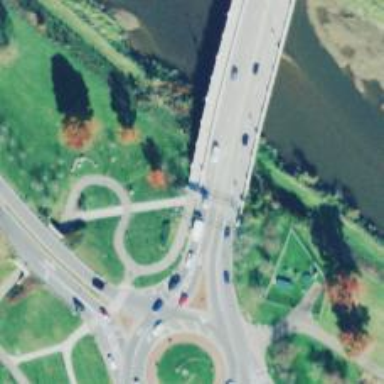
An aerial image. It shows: Bridge over cycleway sidepath.